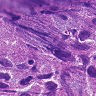
Metastatic tissue present: yes